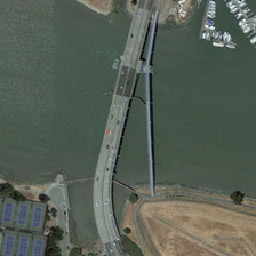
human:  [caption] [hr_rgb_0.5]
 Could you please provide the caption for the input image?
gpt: The bridge is above a green river with eight docks and tennis courts nearby.

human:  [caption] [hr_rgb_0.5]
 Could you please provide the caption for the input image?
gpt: A bridge on the Green River, with a port and eight tennis courts nearby.

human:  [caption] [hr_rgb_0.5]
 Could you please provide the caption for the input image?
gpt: The bridge is located on the green river, the port and eight tennis courts nearby.

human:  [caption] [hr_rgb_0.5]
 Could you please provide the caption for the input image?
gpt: A bridge across a green river with a port and eight tennis courts nearby.

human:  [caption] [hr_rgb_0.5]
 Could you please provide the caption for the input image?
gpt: The bridge is located on a green river and there is a port with eight tennis courts nearby.